Question: Like a title, I want to make marker of my google map like this, and animation like in this picture. Please can anyone help me how to do this or just give me a keyword so I can search for it.Thanks!

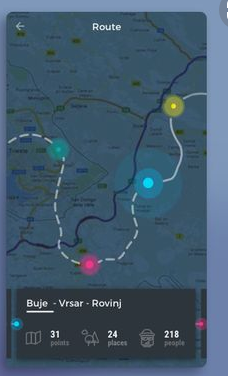
Answer: I do now know how to make that exactly with Google Maps. Maybe you can use an alternative option to google Maps. With google maps, all I know is that you can change the marker image. Check <URL>.
And maybe <URL>